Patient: sex M, age 29
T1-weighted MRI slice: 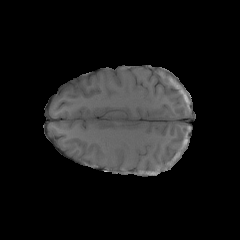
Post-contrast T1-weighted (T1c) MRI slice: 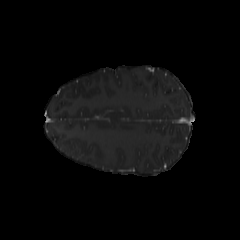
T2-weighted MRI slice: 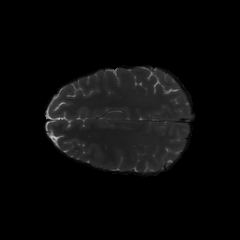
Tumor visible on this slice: no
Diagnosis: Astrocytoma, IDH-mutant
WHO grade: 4